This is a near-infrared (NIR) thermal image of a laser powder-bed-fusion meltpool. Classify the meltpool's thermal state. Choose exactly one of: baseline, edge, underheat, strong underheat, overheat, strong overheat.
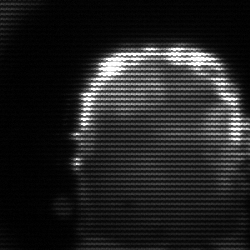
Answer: baseline